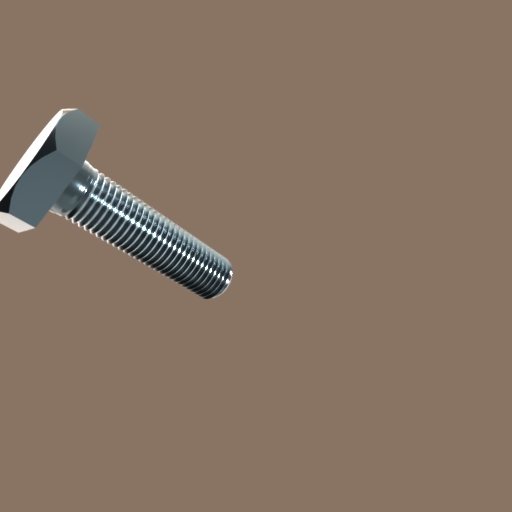
Label: bolt